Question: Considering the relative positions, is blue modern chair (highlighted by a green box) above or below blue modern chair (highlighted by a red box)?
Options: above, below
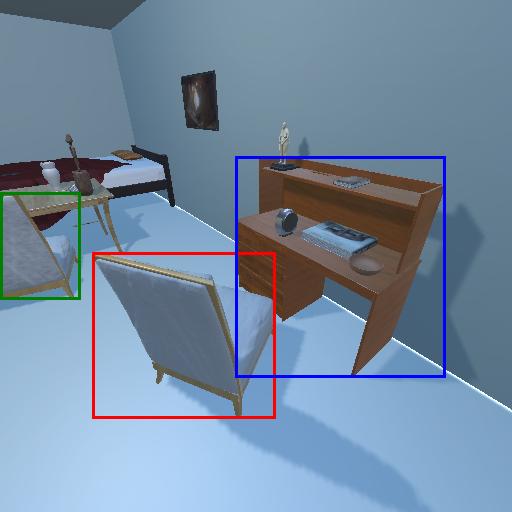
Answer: above